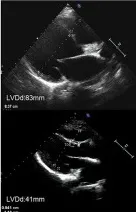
Image of case 3 (III-7). (B) Echocardiogram findings of changes in heart size before and after heart transplantation.
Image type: radiology (ultrasound)